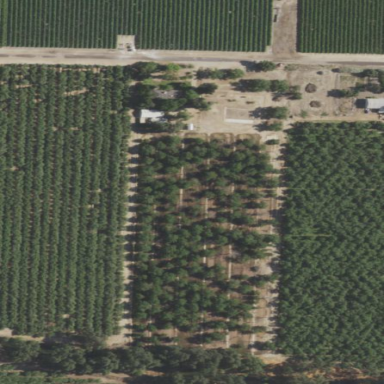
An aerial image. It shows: Orchard filled with walnut trees.